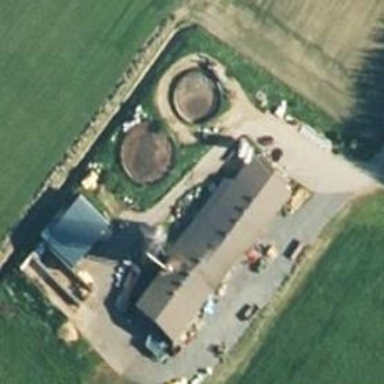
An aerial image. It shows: Farmyard area.